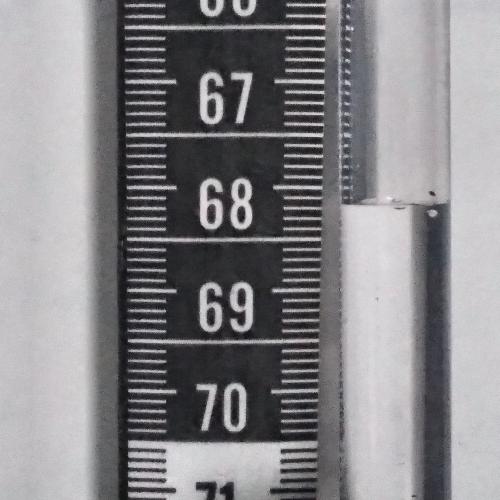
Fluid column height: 68.2 cm